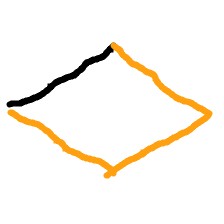
Shape: rhombus